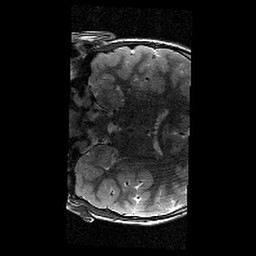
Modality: T2w
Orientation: coronal
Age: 9
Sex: male
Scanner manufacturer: siemens
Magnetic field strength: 3 T
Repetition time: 9.23 s
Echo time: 0.067 s